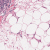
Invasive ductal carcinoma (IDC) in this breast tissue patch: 1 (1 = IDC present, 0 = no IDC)